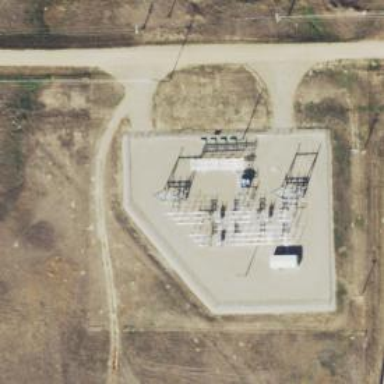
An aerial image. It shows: Switch for power supply.